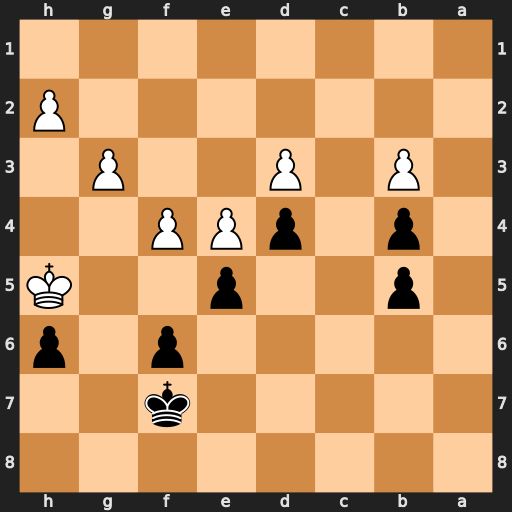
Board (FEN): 8/5k2/5p1p/1p2p2K/1p1pPP2/1P1P2P1/7P/8
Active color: b
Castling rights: -
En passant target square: -
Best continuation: f5 fxe5 fxe4